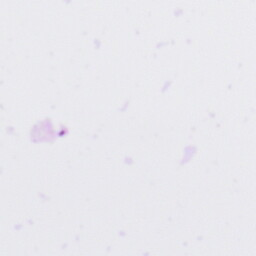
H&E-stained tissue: Tonsil